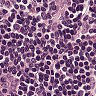
Metastatic tissue present: no